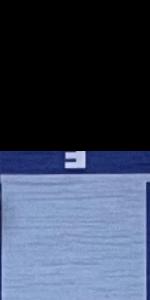
Label: Empty